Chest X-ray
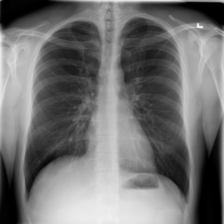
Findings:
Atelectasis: negative
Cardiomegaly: negative
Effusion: negative
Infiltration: negative
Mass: negative
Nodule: negative
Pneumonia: negative
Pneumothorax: negative
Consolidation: negative
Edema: negative
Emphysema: negative
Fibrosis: negative
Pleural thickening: negative
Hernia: negative